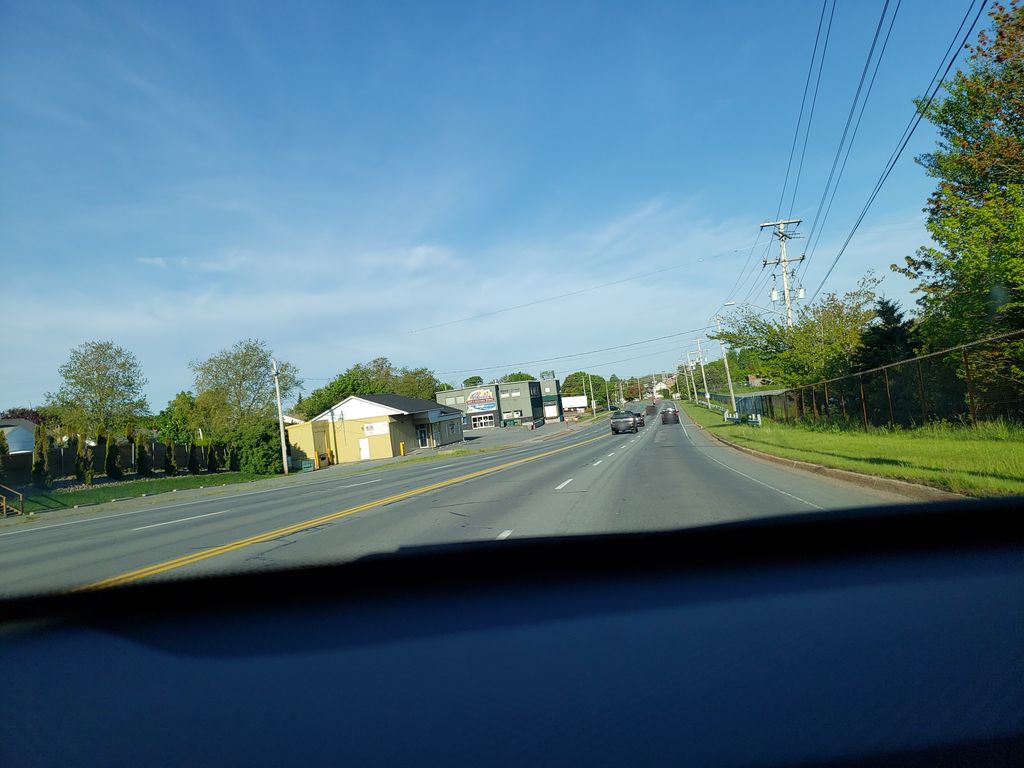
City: halifax